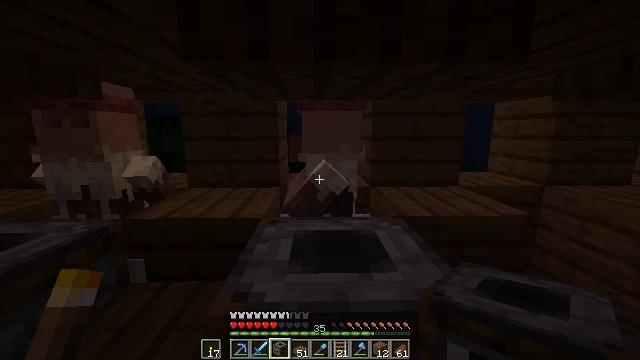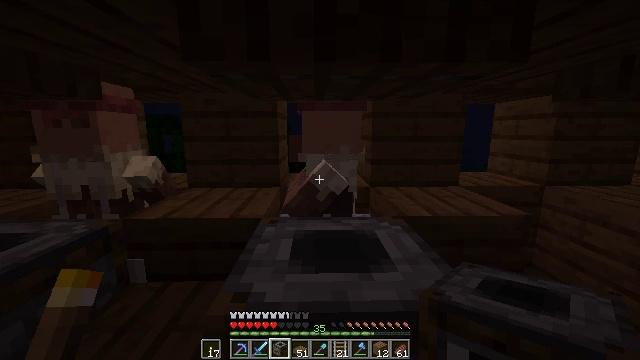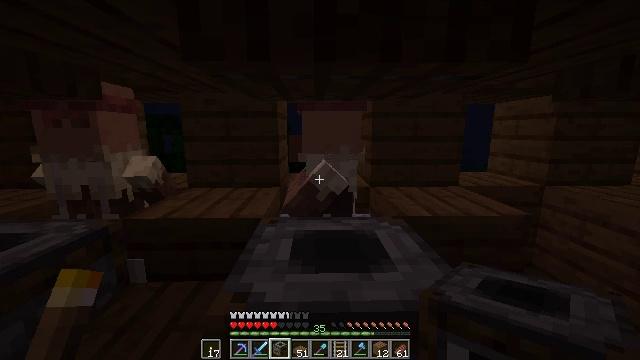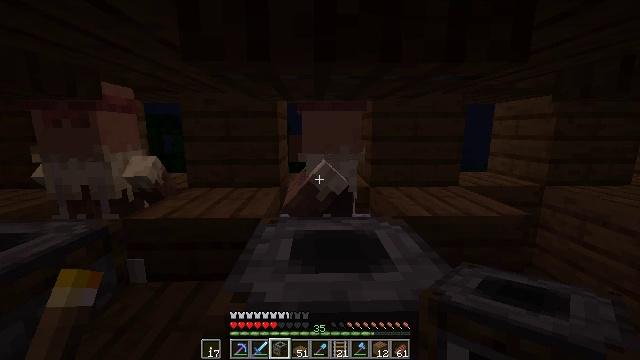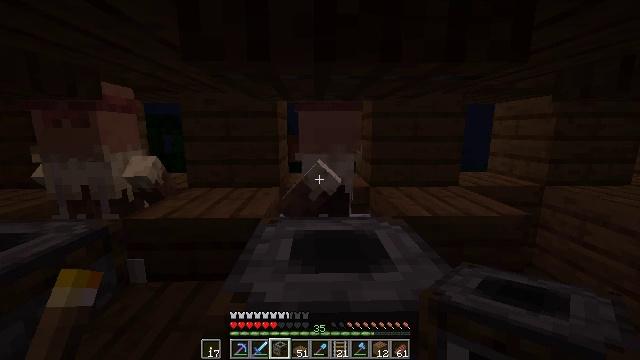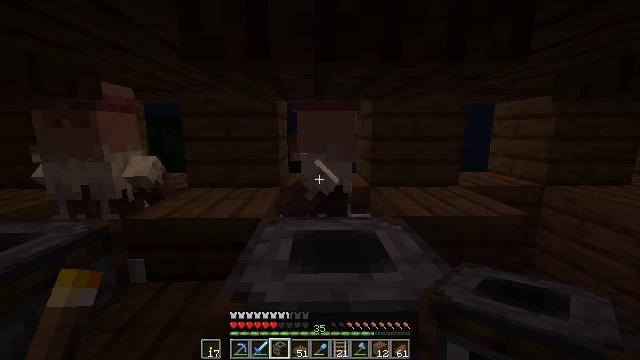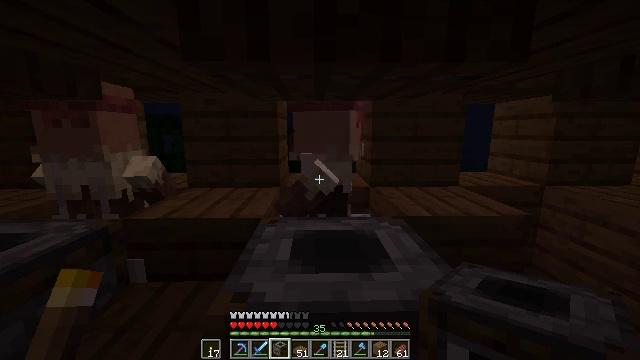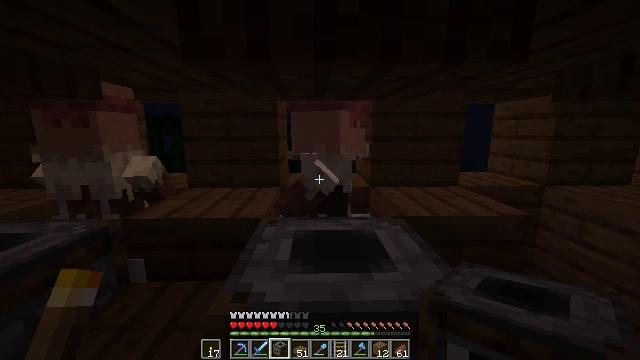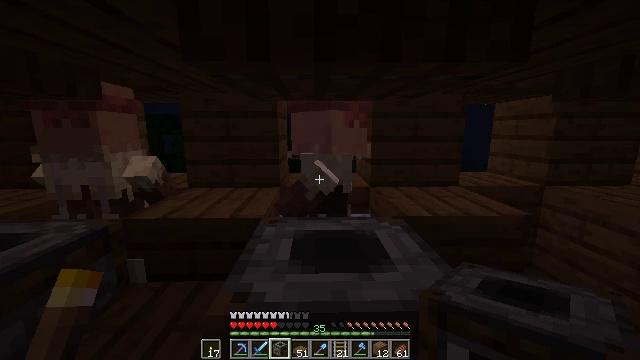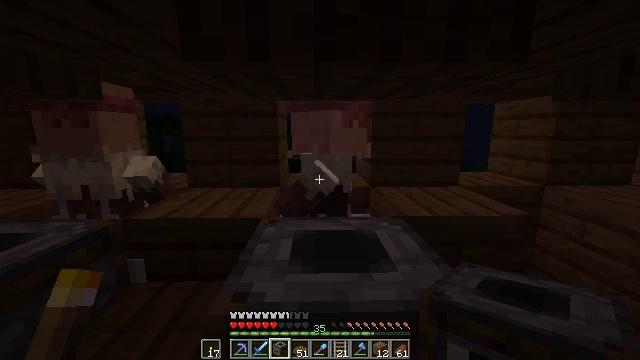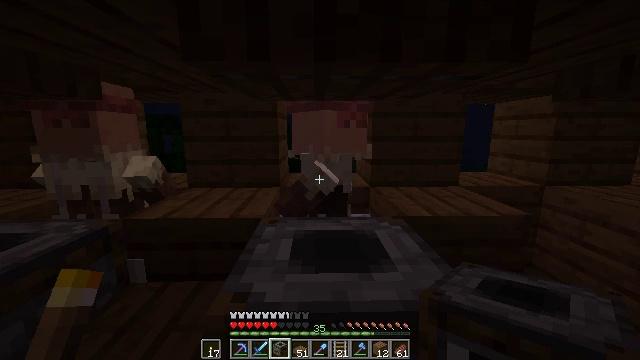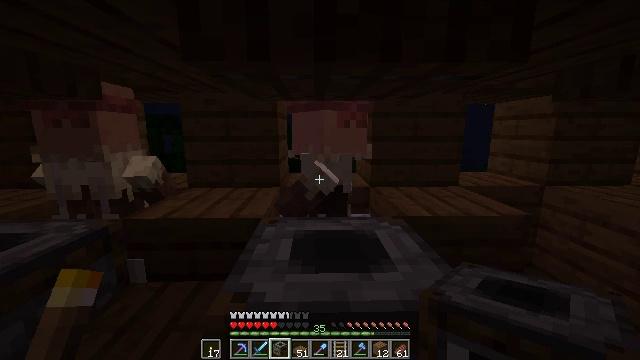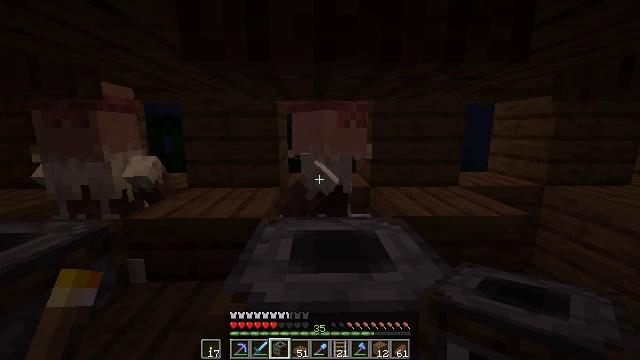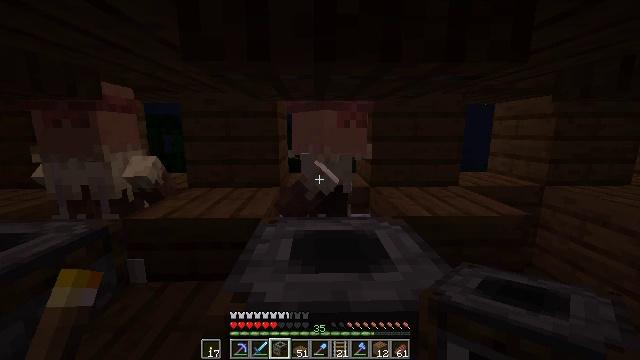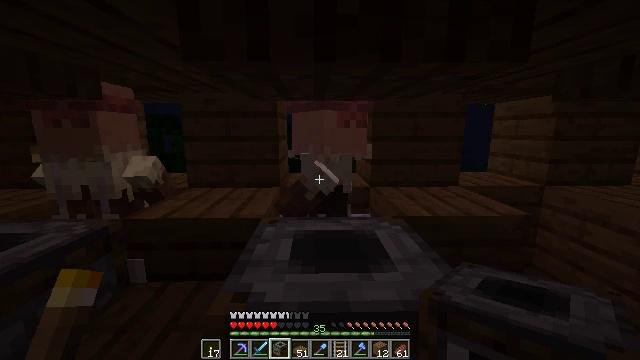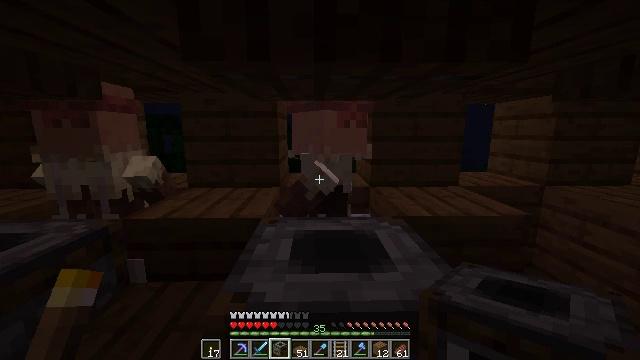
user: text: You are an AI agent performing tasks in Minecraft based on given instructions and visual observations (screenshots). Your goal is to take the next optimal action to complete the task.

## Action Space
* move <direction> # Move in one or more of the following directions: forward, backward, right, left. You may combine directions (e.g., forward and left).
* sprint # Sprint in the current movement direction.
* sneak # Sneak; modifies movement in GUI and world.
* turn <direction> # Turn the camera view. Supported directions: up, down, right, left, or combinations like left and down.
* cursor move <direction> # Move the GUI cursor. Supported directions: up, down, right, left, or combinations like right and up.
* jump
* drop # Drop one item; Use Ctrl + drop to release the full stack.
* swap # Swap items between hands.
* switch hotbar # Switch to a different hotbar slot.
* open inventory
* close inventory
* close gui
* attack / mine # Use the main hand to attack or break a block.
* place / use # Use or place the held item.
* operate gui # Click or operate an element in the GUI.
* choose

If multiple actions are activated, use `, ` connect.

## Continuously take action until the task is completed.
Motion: motion action
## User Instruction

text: Retrieve the smoker into your inventory.
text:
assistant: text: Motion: no_op
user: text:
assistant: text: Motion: no_op
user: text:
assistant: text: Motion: no_op
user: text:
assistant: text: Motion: no_op
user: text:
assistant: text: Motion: no_op
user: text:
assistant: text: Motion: no_op
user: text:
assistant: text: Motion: no_op
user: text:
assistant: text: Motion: no_op
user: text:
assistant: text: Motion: no_op
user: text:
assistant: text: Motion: no_op
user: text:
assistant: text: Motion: no_op
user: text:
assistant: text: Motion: no_op
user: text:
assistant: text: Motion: no_op
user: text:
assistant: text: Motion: no_op
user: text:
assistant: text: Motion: no_op
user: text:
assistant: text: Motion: no_op
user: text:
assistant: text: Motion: no_op
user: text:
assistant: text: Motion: no_op
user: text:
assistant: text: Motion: no_op
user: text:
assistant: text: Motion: no_op
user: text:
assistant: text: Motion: no_op
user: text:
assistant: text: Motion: no_op
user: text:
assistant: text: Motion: no_op
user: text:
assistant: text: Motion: no_op
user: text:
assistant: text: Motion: no_op
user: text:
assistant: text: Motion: no_op
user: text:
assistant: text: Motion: no_op
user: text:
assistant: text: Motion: no_op
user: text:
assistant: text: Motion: no_op
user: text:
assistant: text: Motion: no_op